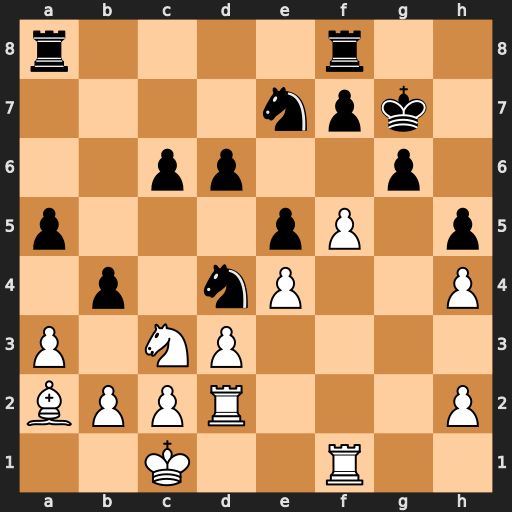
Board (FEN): r4r2/4npk1/2pp2p1/p3pP1p/1p1nP2P/P1NP4/BPPR3P/2K2R2
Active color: w
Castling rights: -
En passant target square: -
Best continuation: f6+ Kh6 fxe7